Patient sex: M
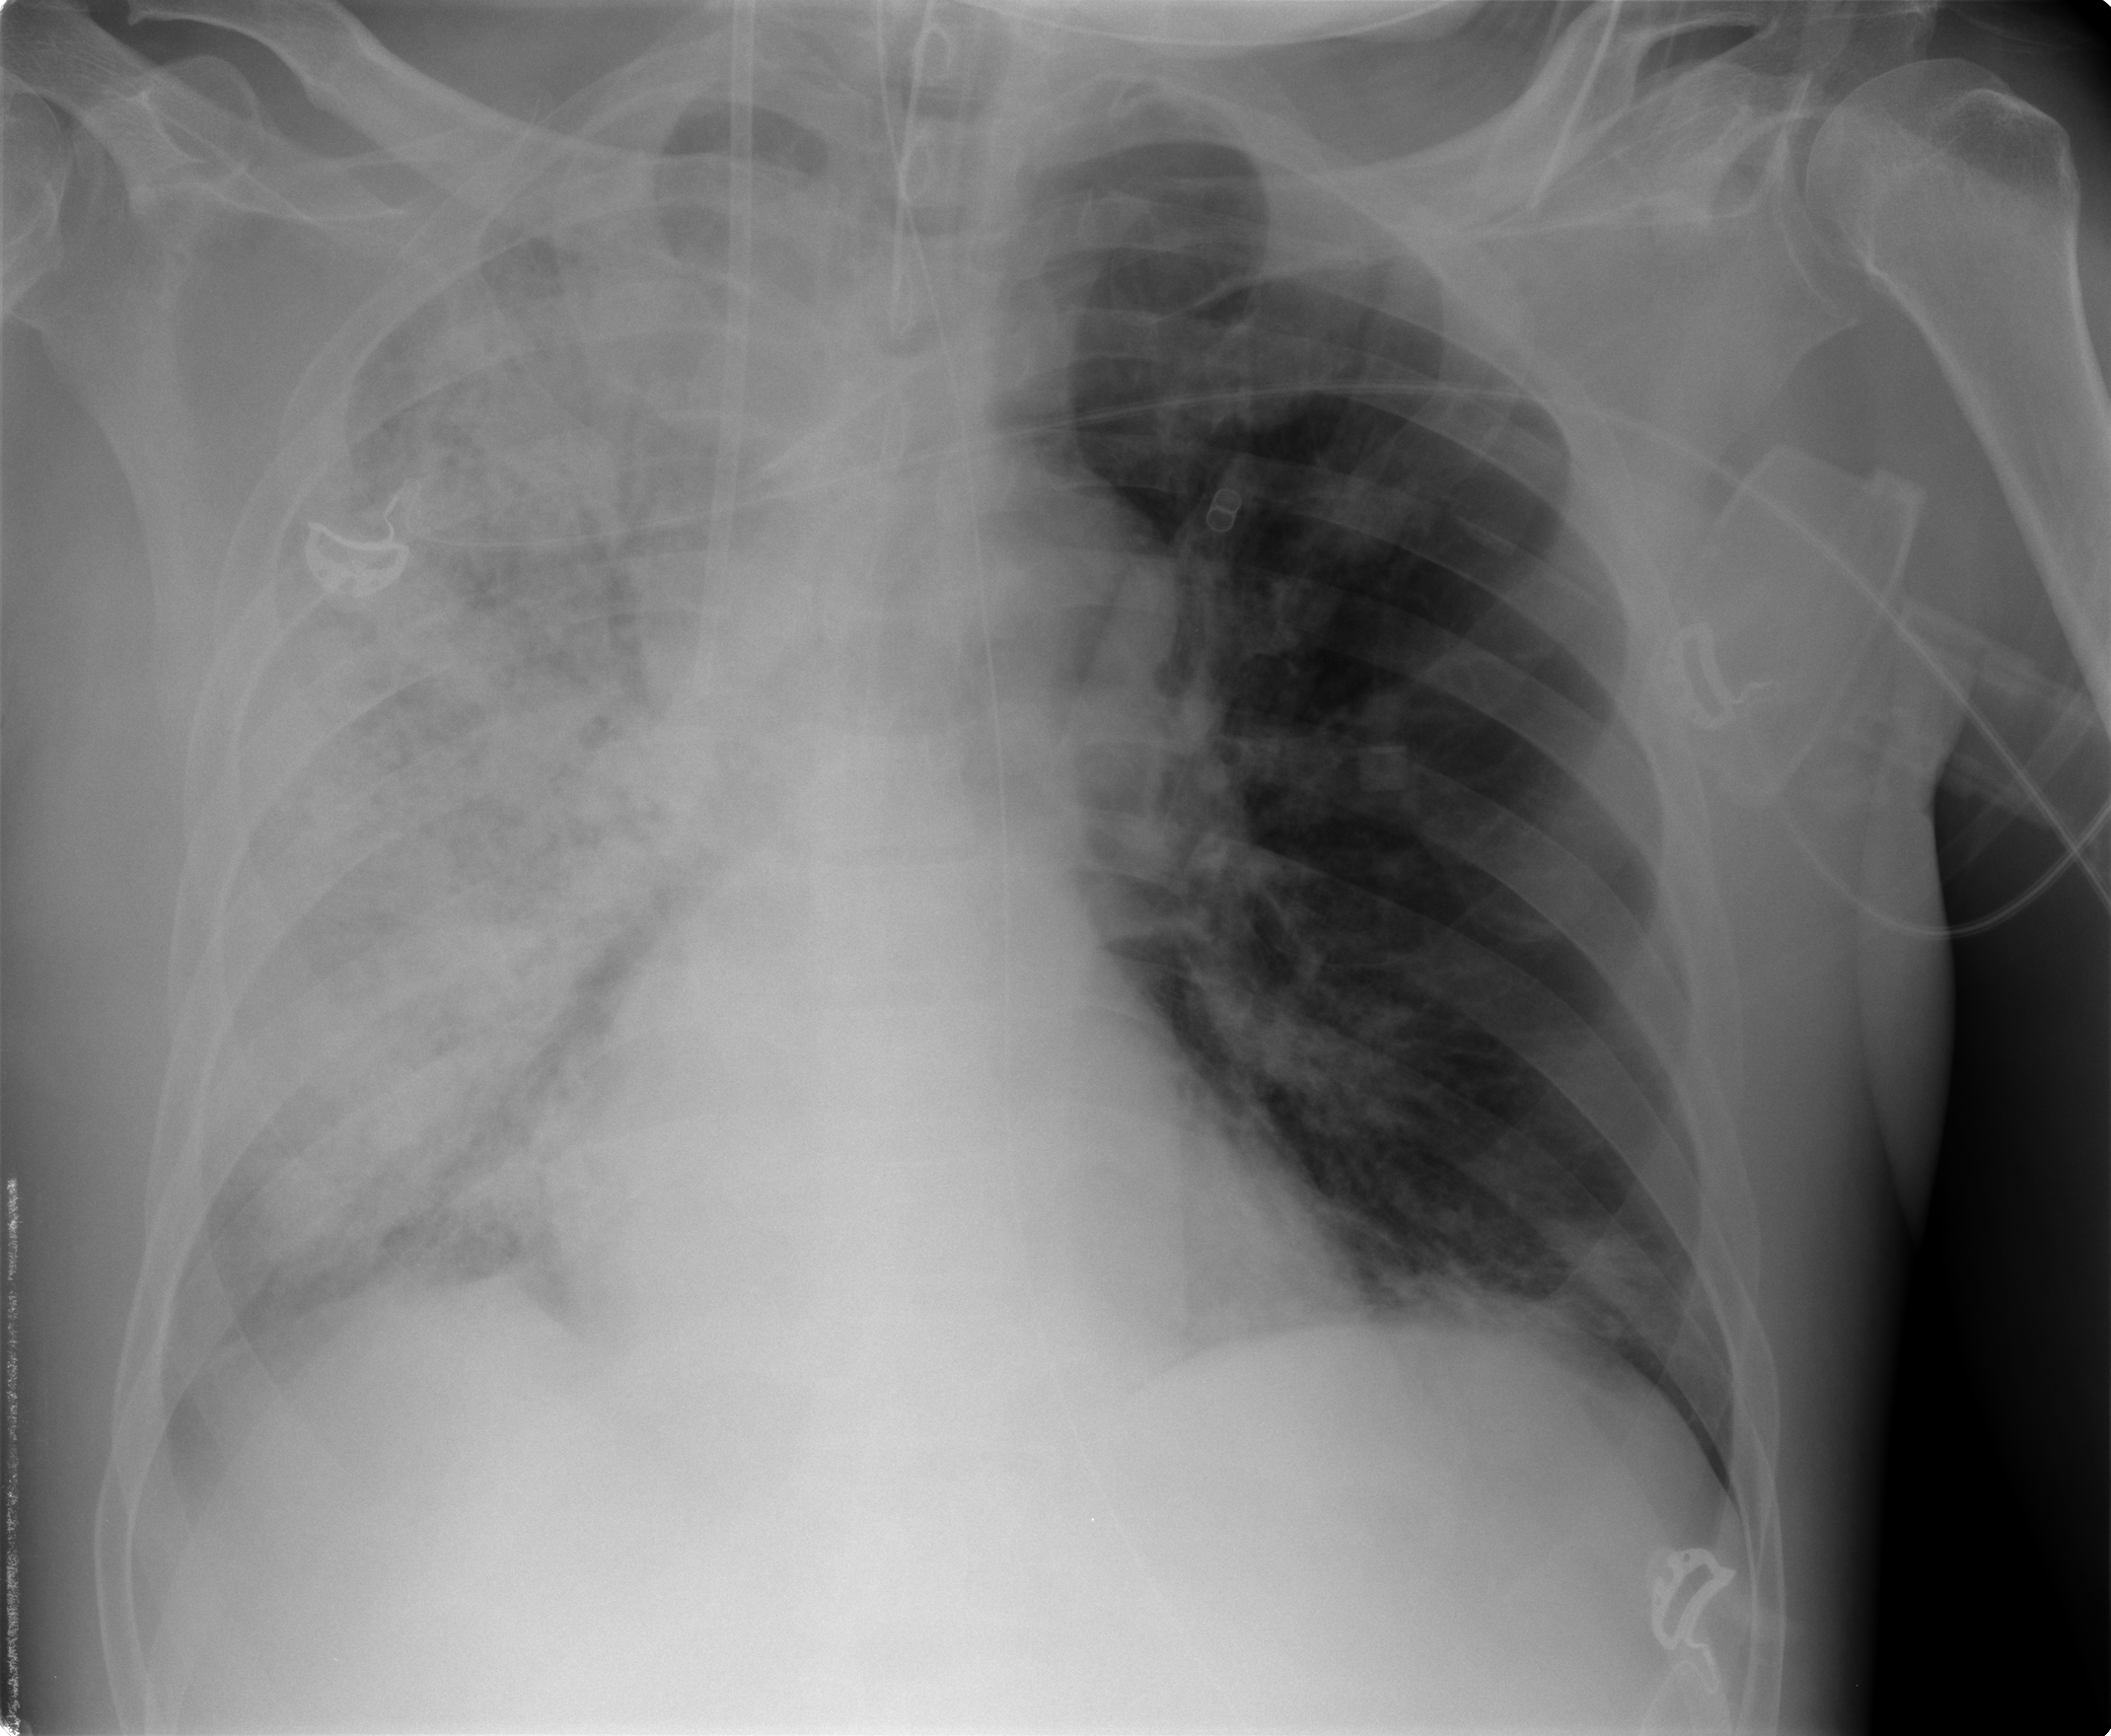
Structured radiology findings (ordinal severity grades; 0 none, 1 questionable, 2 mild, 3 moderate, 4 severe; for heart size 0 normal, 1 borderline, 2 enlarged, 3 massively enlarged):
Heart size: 0
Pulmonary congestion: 0
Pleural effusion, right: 2
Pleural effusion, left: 0
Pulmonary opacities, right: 4
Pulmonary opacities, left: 0
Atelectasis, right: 4
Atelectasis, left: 1